Interaction volume radius: 5 \u00c5
Interaction volume height: 15 \u00c5
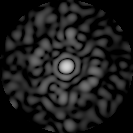
Disorder parameter: 0.9009